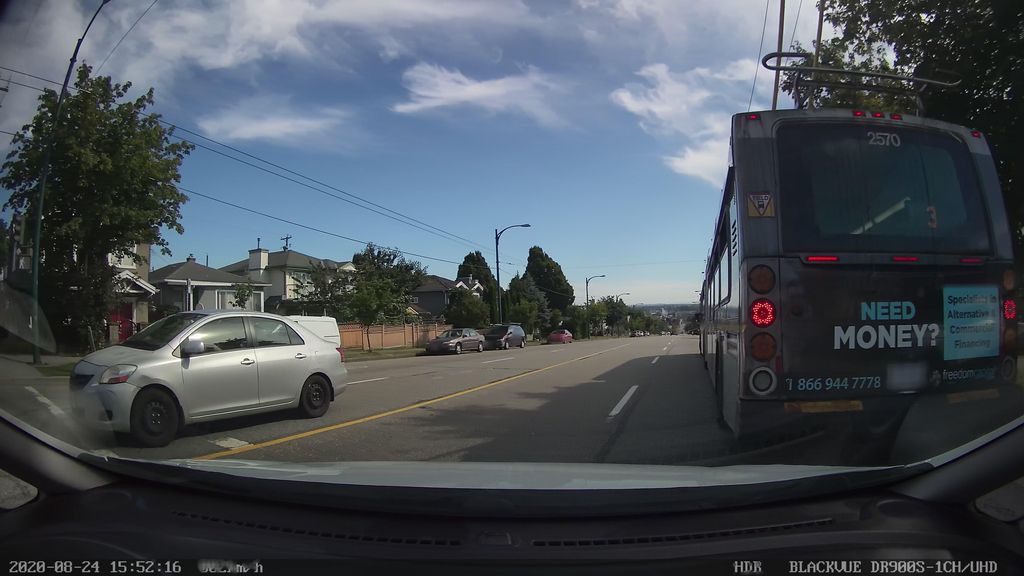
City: vancouver